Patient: sex F, age 51
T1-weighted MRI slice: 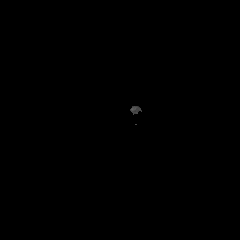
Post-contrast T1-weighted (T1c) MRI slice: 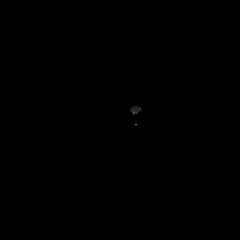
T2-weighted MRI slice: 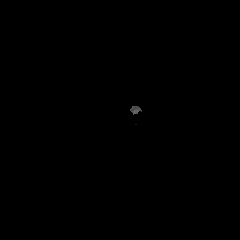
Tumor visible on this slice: no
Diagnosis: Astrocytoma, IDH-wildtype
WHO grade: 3